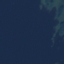
Land use / land cover: SeaLake